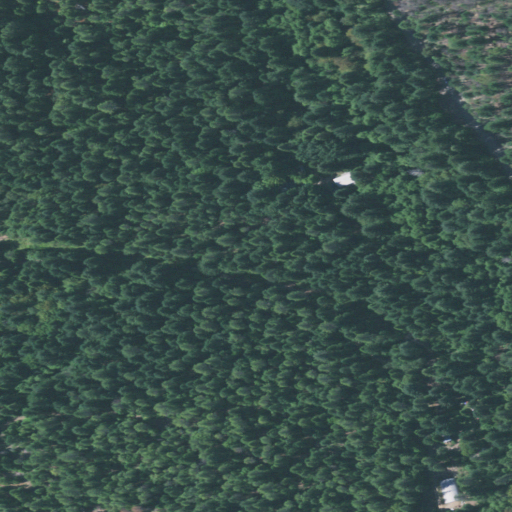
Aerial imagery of valley in Oregon named Harris Gulch containing evergreen forest, open development, shrub, medium intensity development, low intensity development, grassland, and mixed forest